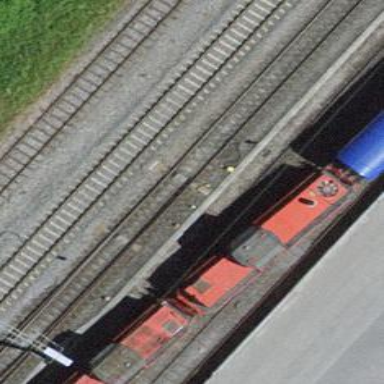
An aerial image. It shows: Railway switch.